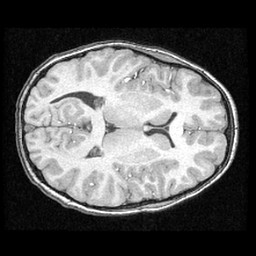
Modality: T1w
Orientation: axial
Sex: male
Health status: ill
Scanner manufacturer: ge
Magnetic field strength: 1.5 T
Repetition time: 21 s
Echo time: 0.008 s